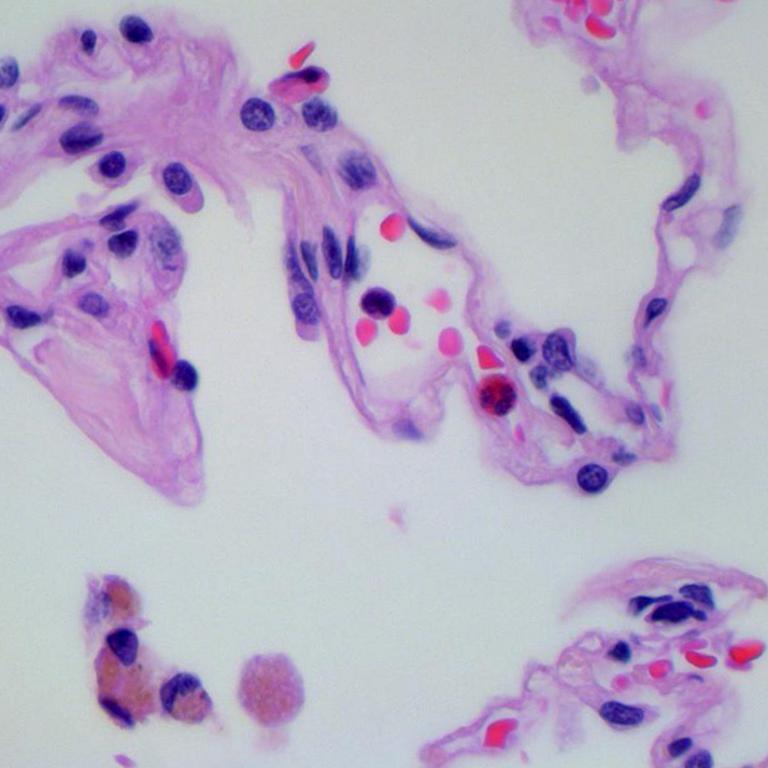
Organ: lung
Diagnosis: benign